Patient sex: M
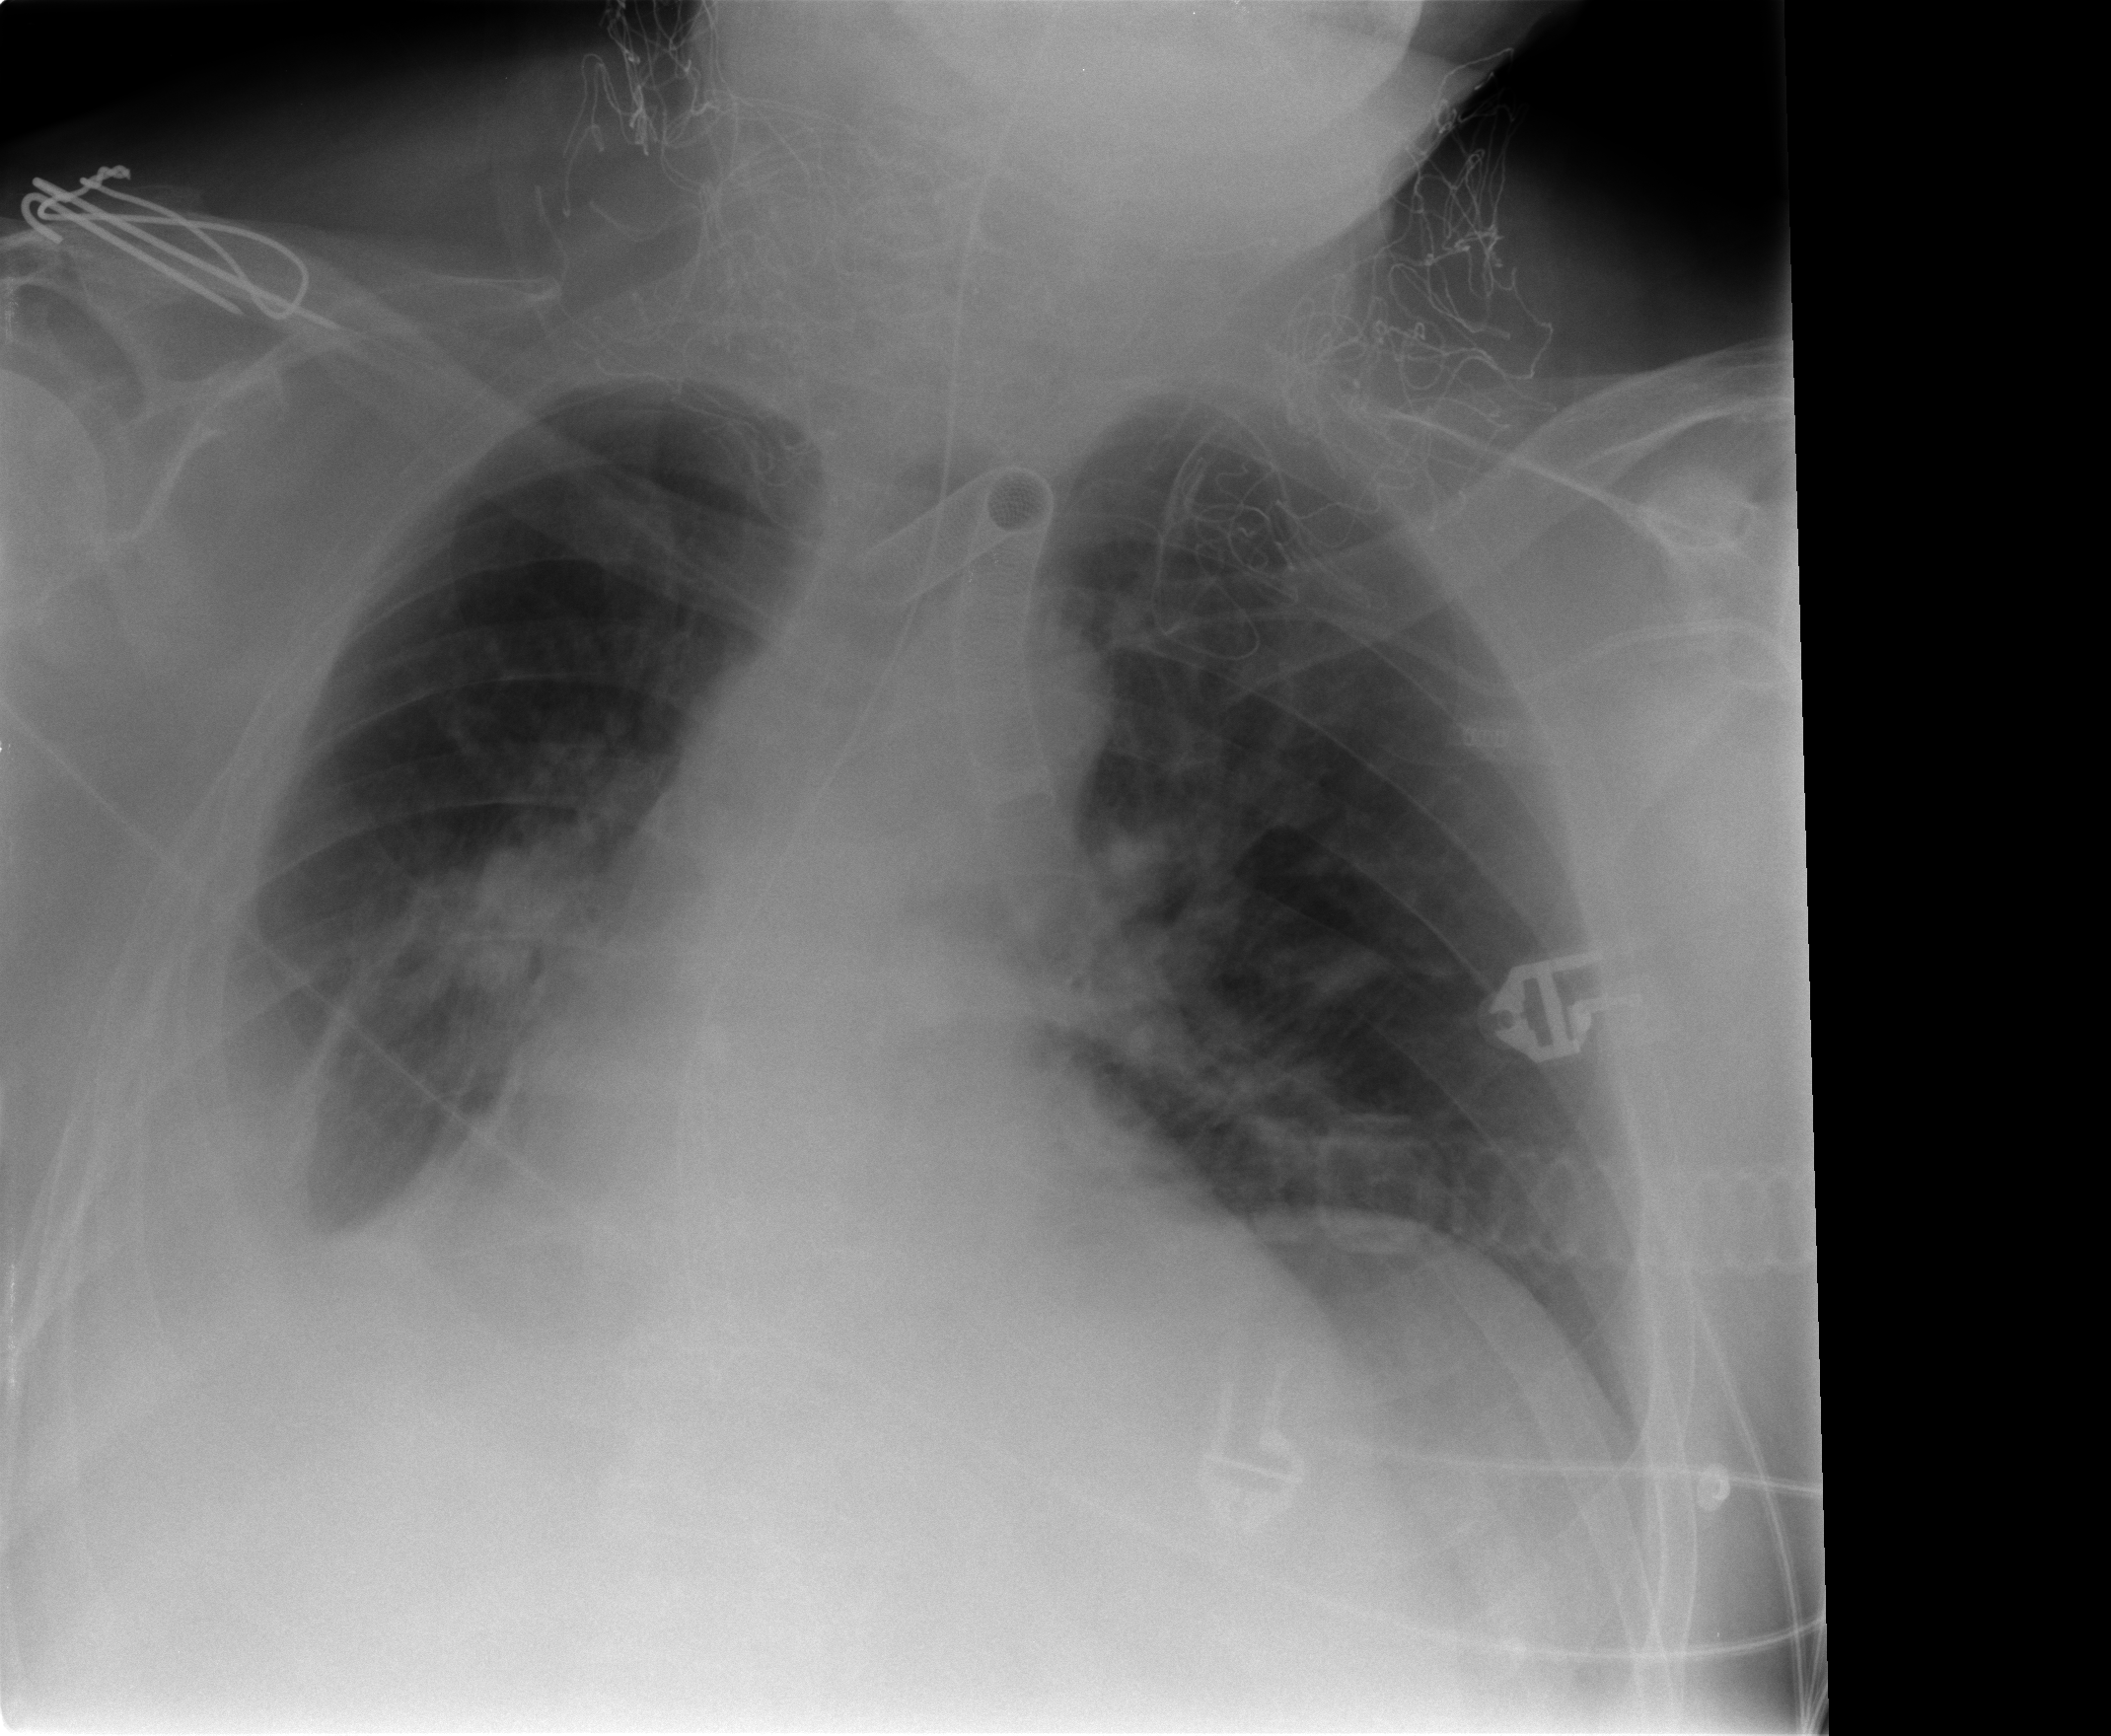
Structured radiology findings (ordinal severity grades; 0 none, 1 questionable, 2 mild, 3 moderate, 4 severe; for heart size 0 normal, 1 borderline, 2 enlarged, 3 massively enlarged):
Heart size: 2
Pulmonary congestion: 2
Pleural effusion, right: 3
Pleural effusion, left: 0
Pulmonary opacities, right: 0
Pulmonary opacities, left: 0
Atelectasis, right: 3
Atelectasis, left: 0